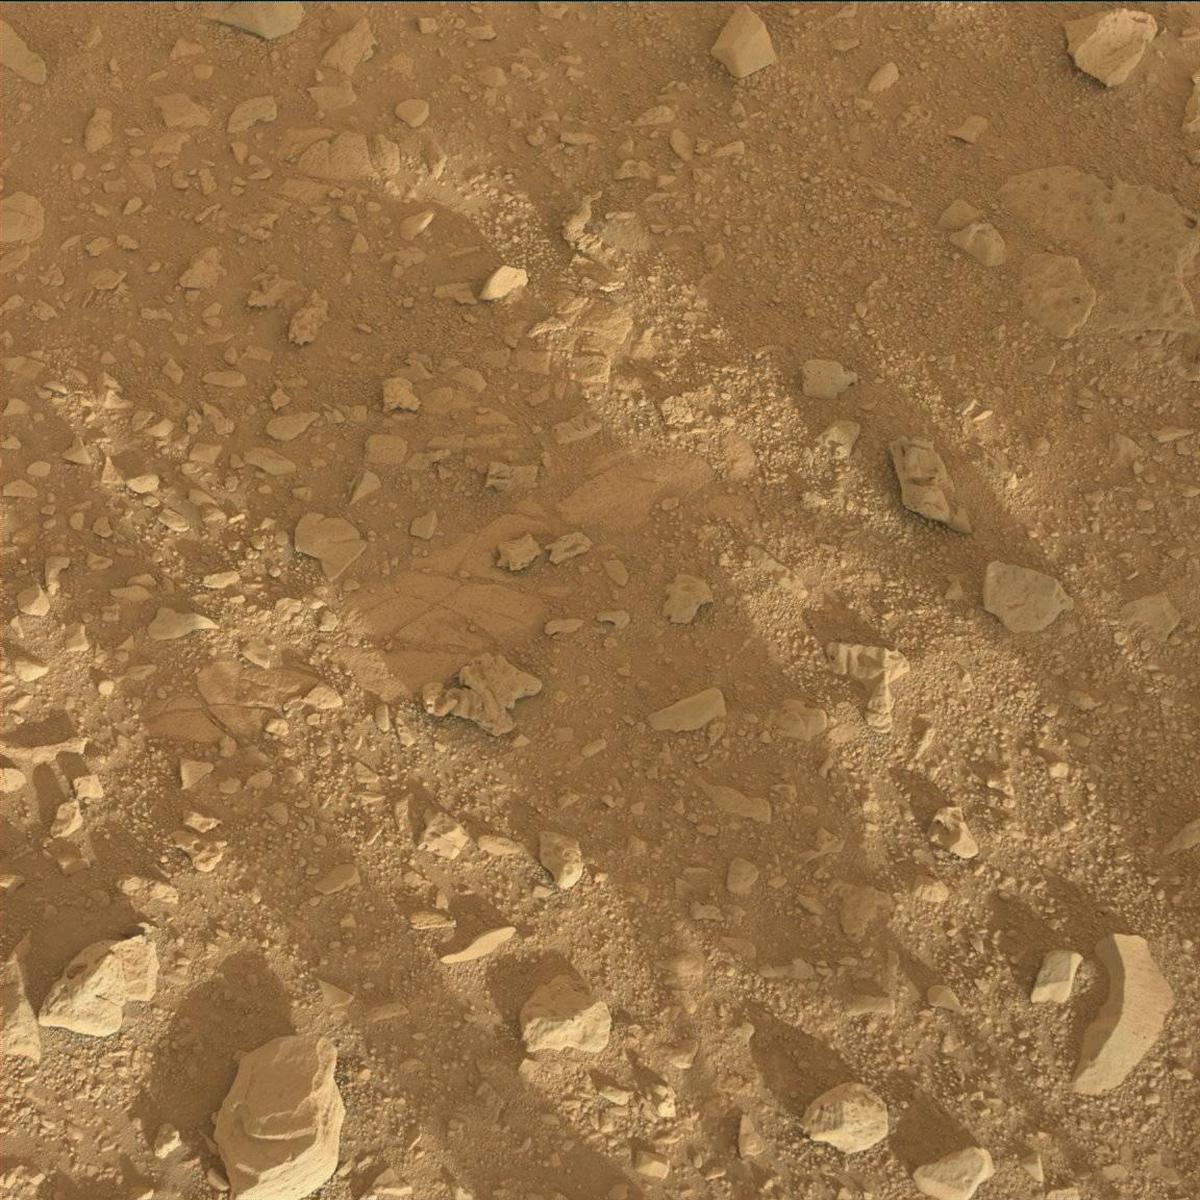
Terrain classes present: Bedrock, Rock, Sand / Soil